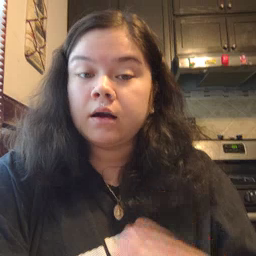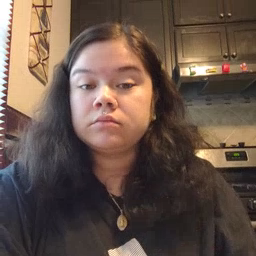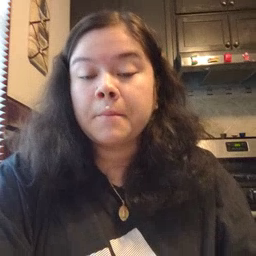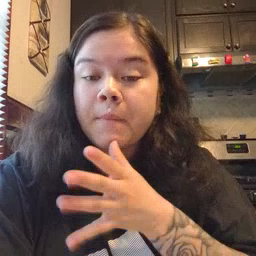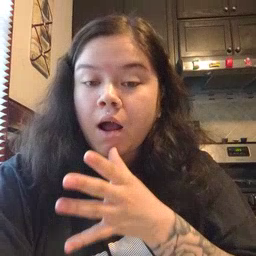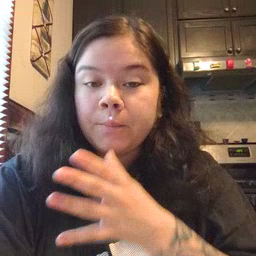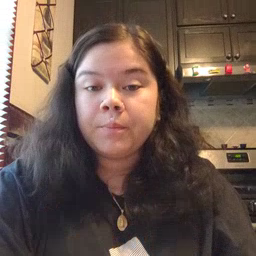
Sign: mom